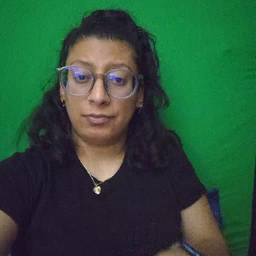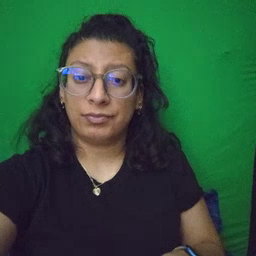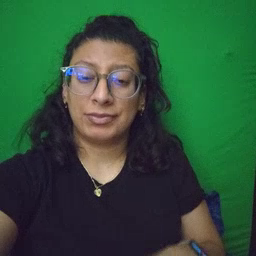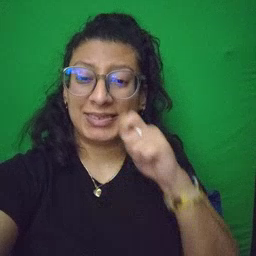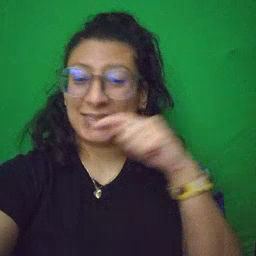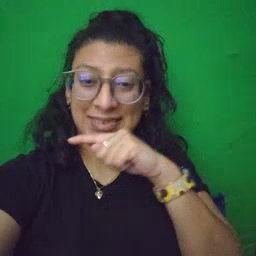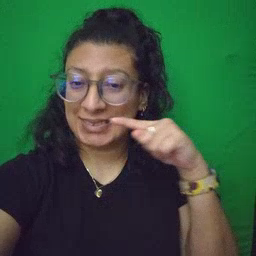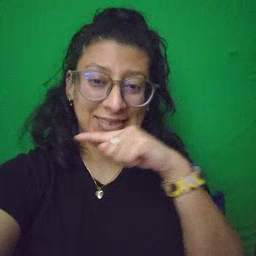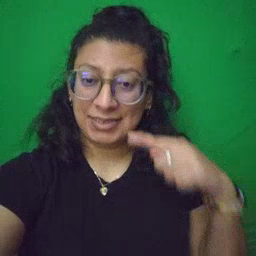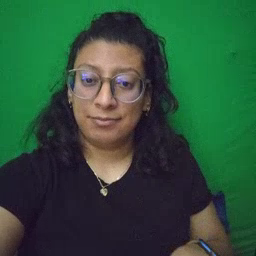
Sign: toothbrush